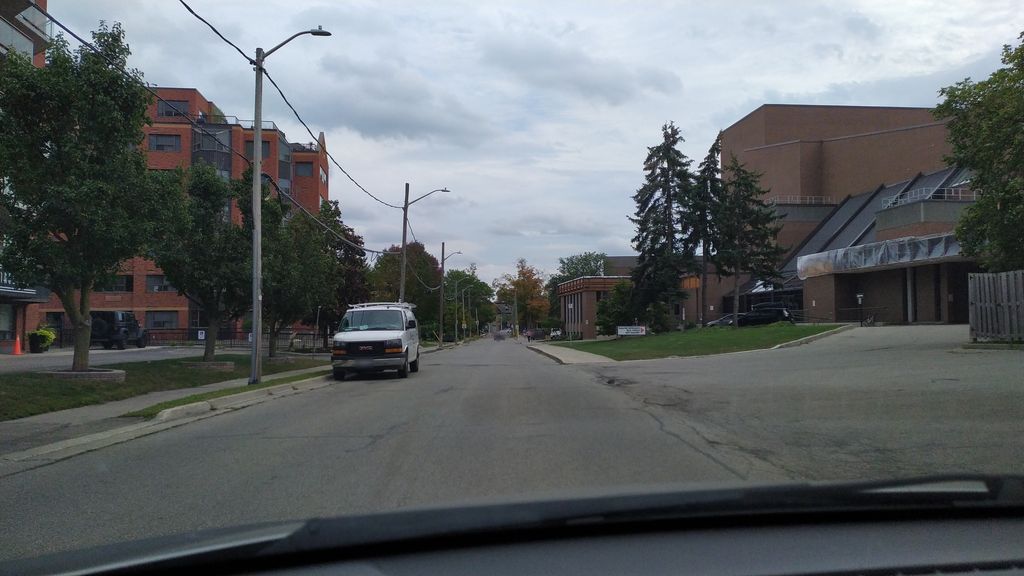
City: kitchener-waterloo